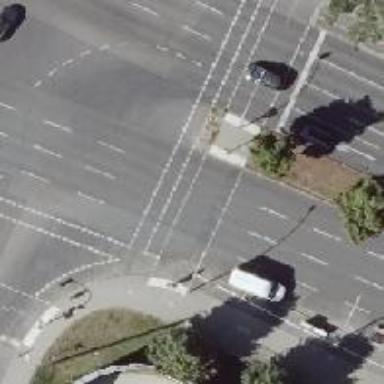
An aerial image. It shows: Road crossing with traffic signals.